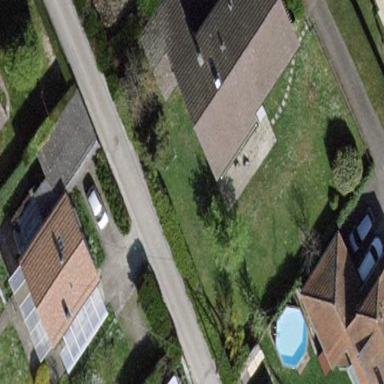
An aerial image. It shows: Garden enclosed by fence.